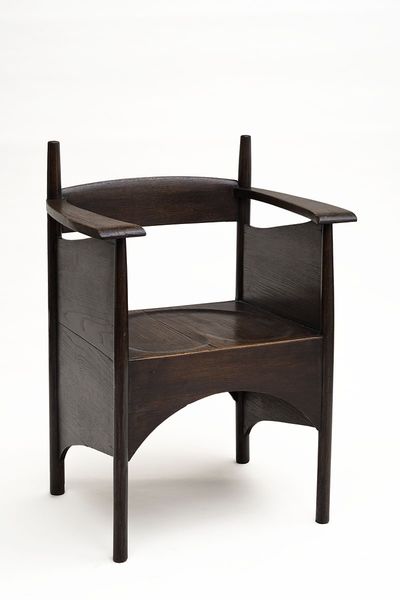
Titel: Stuhl für den Argyle Tea Room
Künstler: Charles Rennie Mackintosh
Standort: Hamburg
Institution: Museum für Kunst und Gewerbe Hamburg
Schlagwörter: stuhl, jugendstil, eiche, art nouveau, gebeizt, stile liberty, stile floreale, sitzmöbel, stühle